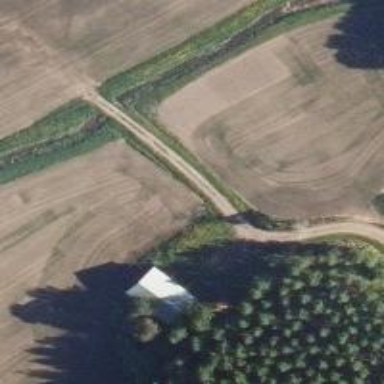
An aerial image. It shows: Well-maintained track road of grade 1.